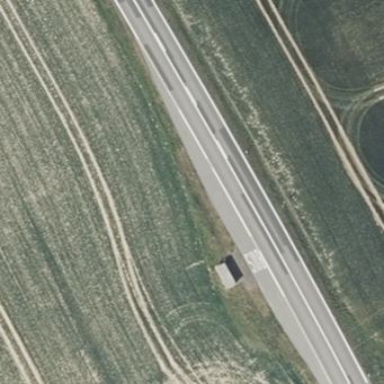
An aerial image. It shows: Designated area on the road for bus stops.